Aerial crown-view tile of a tropical tree (Barro Colorado Island, Panama), acquired 20241112:
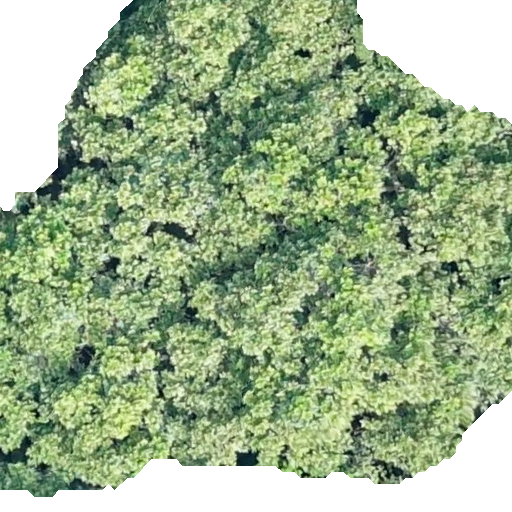
Species: Anacardium excelsum
GBIF accepted scientific name: Anacardium excelsum
Crown area: 406.264 m²